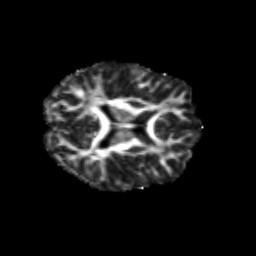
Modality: FA
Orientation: axial
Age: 24
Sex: female
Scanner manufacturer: siemens
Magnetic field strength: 3 T
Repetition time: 3.5 s
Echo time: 0.125 s